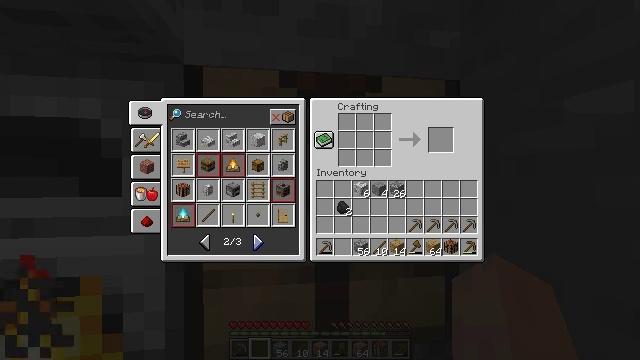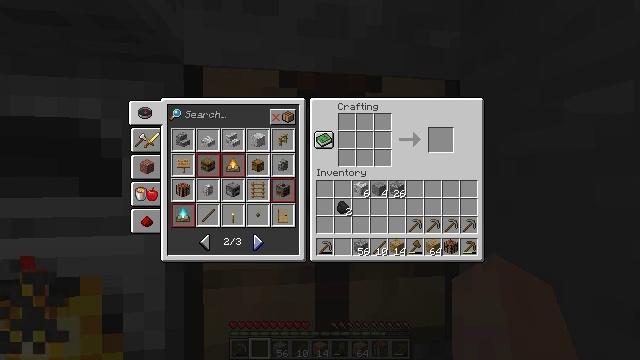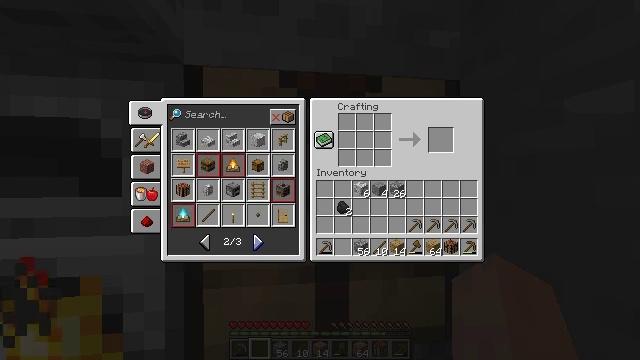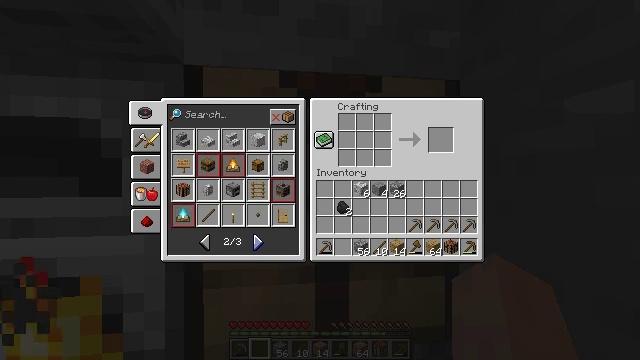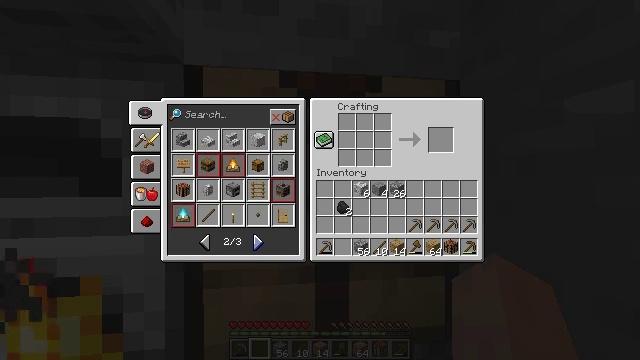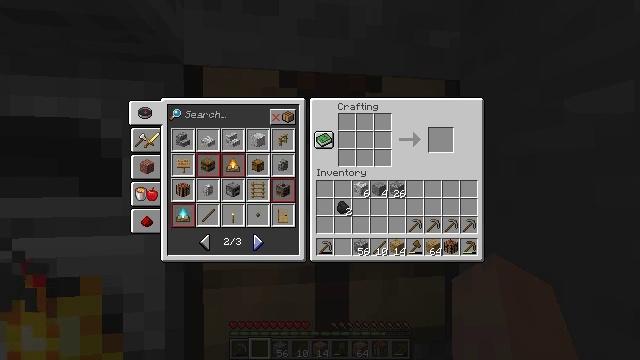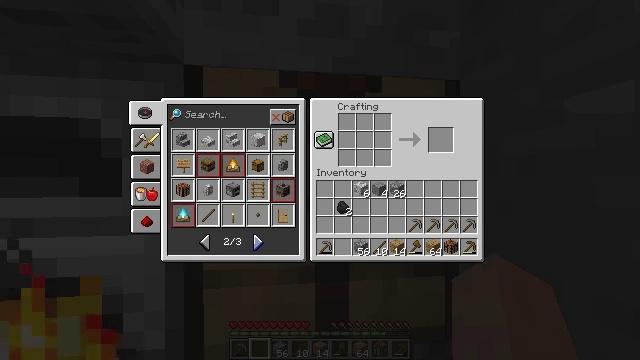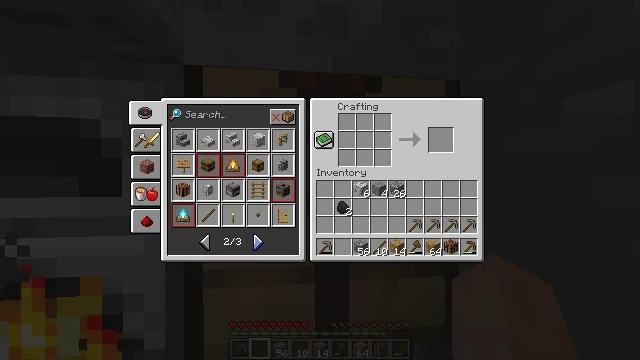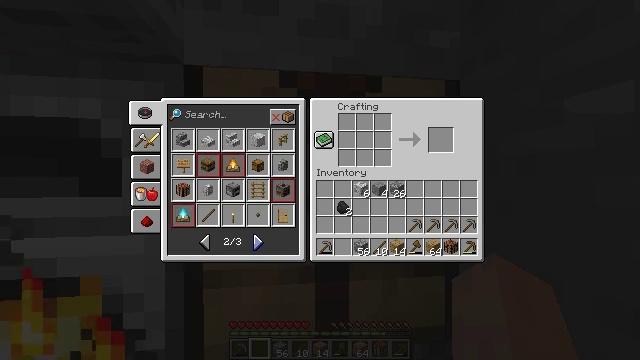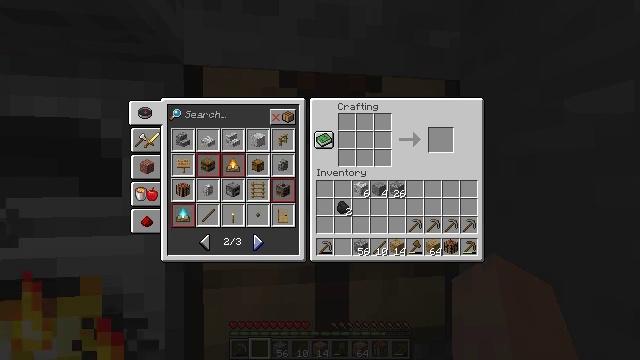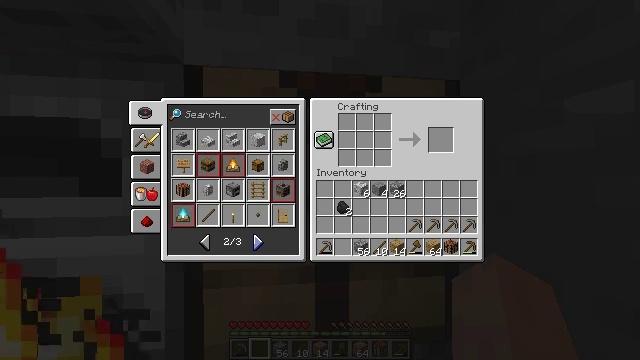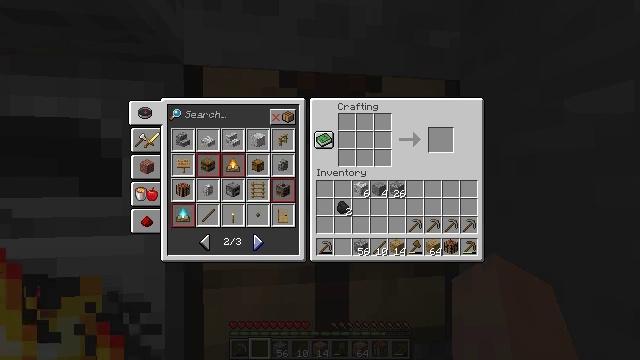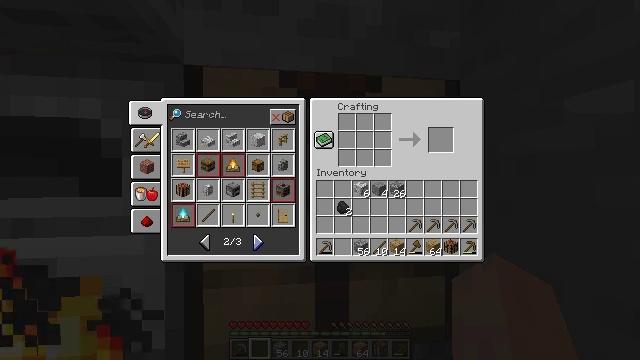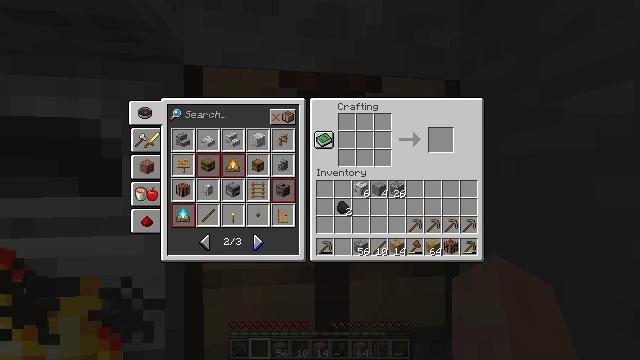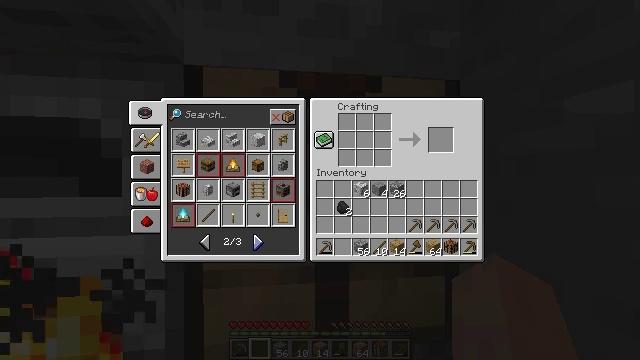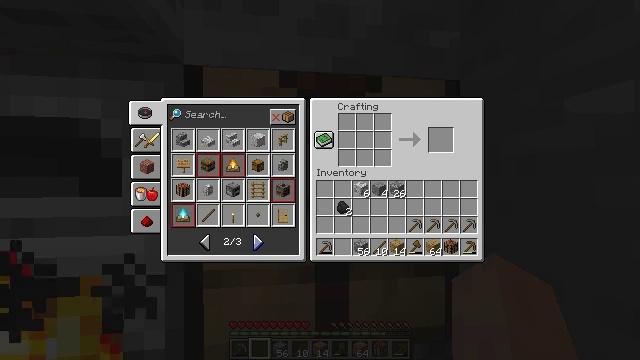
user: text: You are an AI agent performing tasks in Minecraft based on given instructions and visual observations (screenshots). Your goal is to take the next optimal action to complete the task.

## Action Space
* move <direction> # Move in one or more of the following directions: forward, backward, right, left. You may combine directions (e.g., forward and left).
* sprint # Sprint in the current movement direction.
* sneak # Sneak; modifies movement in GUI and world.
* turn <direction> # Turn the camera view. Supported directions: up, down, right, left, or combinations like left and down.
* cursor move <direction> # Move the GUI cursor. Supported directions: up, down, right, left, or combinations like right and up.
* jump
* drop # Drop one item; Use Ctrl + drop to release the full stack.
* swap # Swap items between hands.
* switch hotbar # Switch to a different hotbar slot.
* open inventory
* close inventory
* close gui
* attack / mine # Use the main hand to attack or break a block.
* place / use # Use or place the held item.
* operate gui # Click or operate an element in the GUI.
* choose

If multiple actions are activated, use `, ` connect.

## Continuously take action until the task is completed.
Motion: motion action
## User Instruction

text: Make a torch with sticks and coal.
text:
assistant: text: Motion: no_op
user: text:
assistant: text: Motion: no_op
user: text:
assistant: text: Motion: no_op
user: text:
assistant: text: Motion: no_op
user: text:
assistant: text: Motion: no_op
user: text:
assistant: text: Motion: no_op
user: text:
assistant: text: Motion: no_op
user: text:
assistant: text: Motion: no_op
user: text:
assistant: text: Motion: no_op
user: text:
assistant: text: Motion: no_op
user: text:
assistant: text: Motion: no_op
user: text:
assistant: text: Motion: no_op
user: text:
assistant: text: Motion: no_op
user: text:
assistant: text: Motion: no_op
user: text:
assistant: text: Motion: no_op
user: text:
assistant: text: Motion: no_op
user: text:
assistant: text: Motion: no_op
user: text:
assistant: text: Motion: operate gui
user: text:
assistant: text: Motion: operate gui
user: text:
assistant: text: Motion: operate gui
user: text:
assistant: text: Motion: no_op
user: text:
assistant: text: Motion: no_op
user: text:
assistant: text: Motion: no_op
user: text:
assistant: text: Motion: no_op
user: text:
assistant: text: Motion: no_op
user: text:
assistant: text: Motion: cursor move left
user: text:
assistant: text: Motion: cursor move left
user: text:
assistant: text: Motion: no_op
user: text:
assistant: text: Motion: no_op
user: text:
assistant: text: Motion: no_op